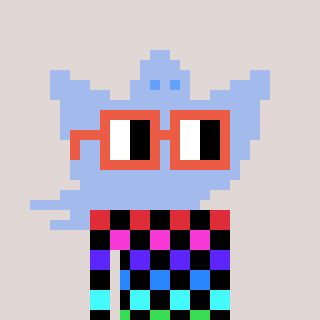
a pixel art character with square orange glasses, a ghost-B-shaped head and a rust-colored body on a warm background